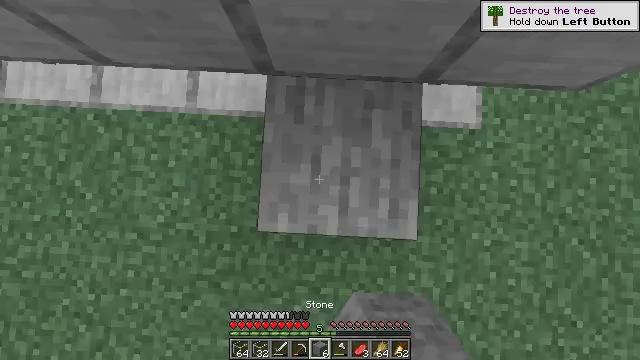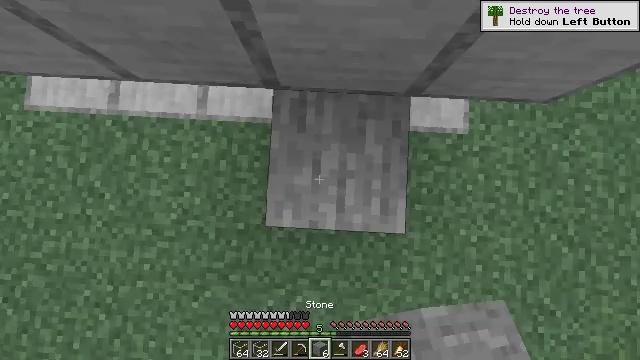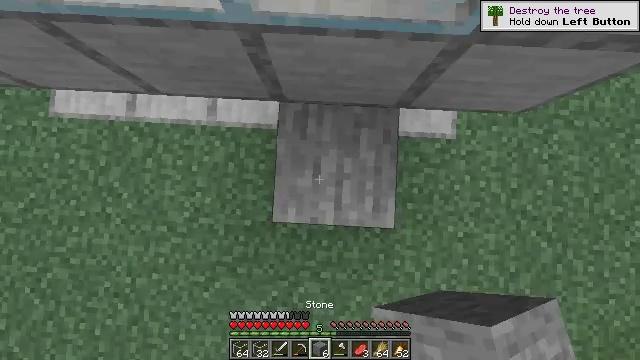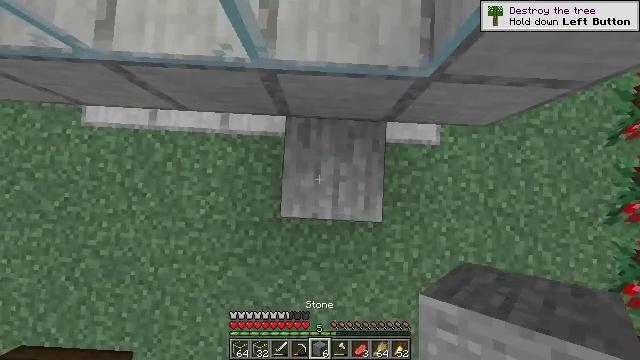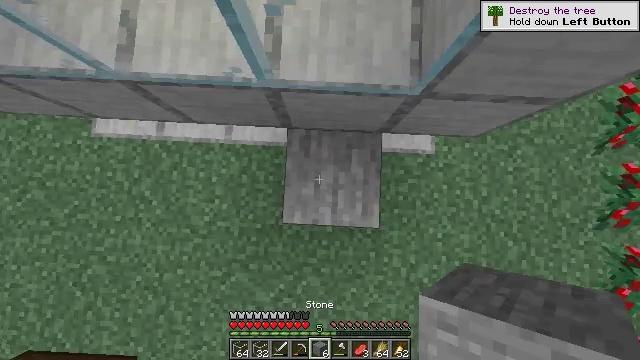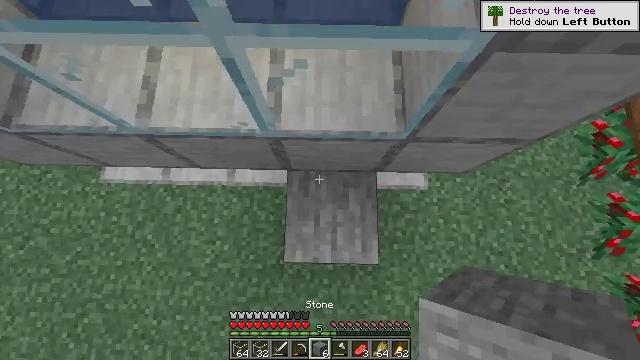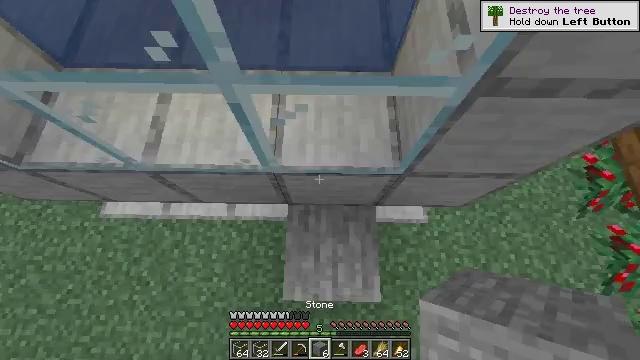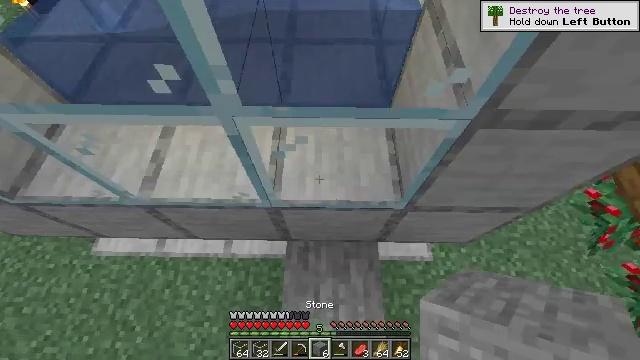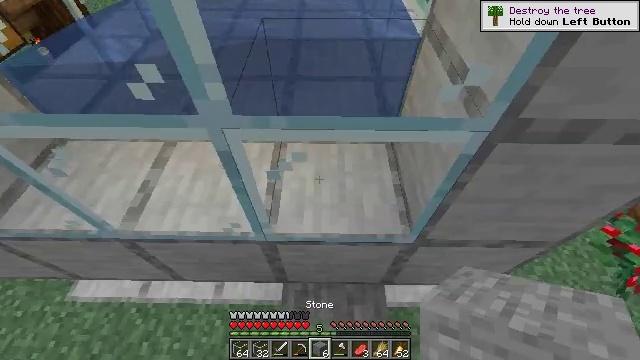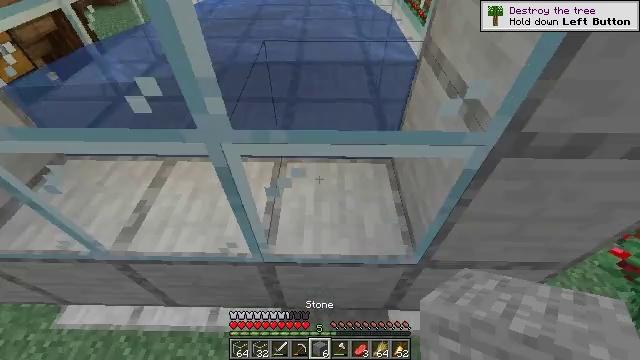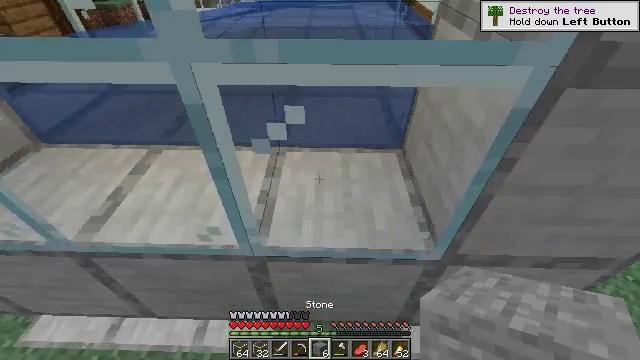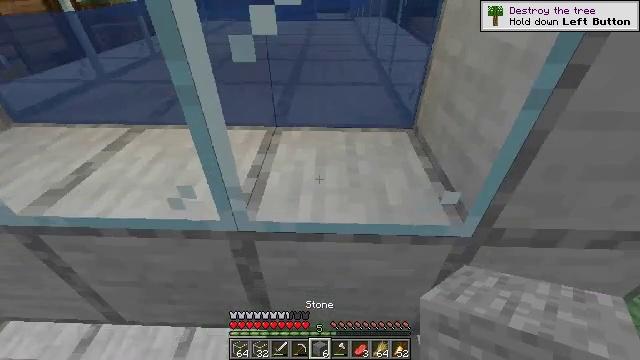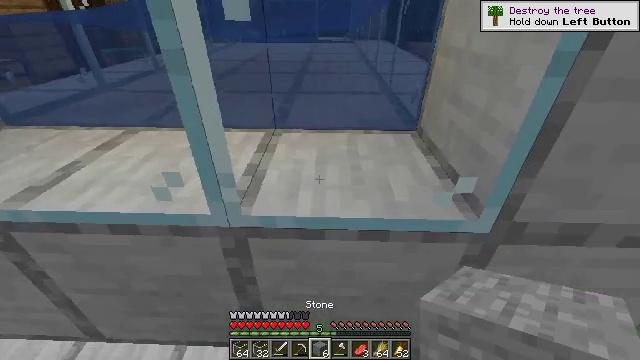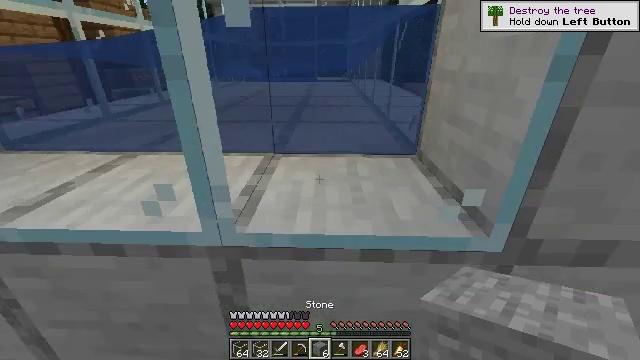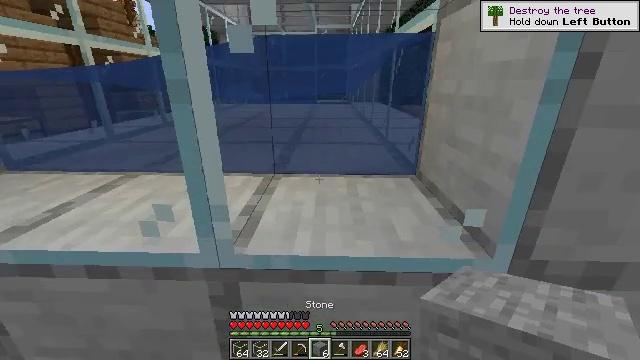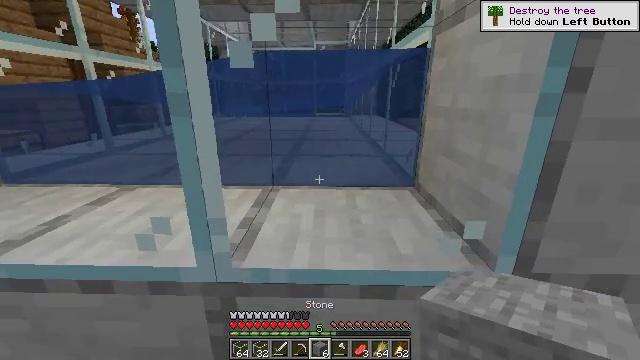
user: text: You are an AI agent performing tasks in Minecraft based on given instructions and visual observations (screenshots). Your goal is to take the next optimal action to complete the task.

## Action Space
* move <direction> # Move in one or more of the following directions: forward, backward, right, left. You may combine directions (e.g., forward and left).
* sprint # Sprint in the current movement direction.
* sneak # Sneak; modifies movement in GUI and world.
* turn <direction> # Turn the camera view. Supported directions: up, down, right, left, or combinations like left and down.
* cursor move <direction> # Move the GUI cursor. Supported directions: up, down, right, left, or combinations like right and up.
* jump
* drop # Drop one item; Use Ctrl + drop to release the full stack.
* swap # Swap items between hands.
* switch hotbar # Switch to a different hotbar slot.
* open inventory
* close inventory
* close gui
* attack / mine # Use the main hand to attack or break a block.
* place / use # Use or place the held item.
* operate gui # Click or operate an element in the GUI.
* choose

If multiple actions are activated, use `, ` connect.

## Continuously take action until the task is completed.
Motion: motion action
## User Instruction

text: Shatter the glass to collect it.
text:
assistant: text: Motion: jump
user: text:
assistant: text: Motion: jump
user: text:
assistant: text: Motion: jump
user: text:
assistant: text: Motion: turn up
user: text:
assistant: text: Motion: turn right and up
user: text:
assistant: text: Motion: turn up
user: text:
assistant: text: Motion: turn up
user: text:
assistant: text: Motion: turn up
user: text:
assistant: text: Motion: turn up
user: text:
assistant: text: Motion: turn up
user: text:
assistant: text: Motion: turn up
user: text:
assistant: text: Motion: turn up
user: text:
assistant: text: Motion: turn up
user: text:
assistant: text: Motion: turn up
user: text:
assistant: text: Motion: turn up
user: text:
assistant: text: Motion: turn up
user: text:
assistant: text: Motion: turn right and up
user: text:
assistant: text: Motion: turn up
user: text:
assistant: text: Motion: turn up
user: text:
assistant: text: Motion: turn up
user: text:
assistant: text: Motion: turn up
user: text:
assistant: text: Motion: turn up
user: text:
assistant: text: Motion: turn up
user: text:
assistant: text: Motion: turn up
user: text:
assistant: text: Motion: turn left and up
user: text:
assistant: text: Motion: turn left and up
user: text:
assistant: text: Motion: turn up
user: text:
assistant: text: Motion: no_op
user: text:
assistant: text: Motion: turn up
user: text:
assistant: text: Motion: turn up